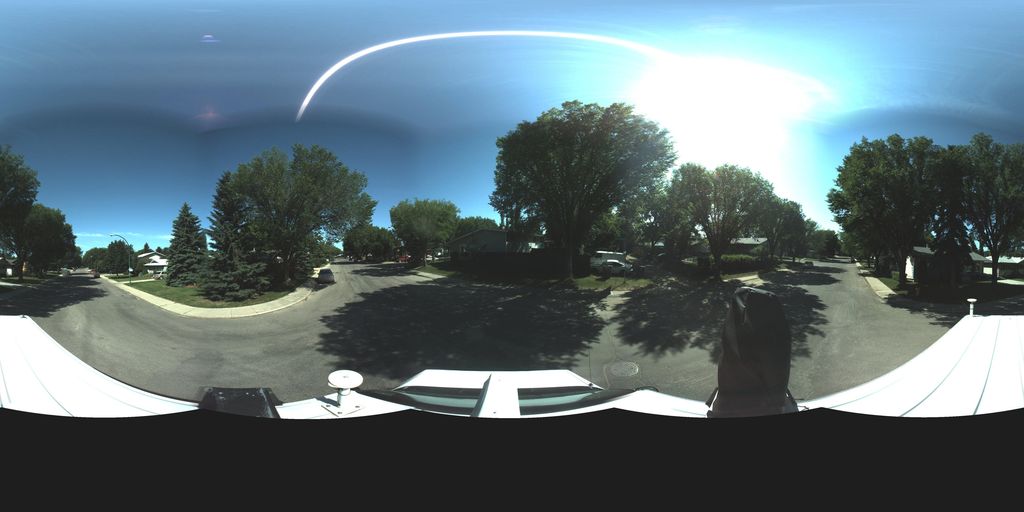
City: saskatoon